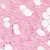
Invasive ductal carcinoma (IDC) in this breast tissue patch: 0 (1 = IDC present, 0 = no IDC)